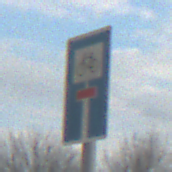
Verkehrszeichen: SackgasseRadverkehrDurchlaessig
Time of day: MorningAfternoon
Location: Outdoor (Nature)
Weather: PartlyCloudy
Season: Autumn
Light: Natural